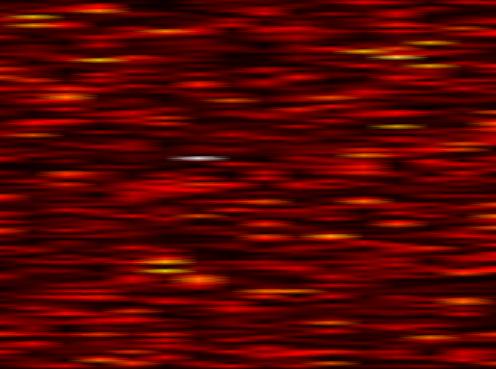
Label: FOFDM